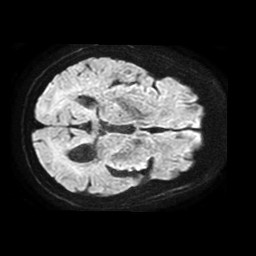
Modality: TRACE
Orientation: axial
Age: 72
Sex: male
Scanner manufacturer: philips
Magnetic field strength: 1.5 T
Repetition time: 3.713 s
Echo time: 0.09555 s